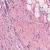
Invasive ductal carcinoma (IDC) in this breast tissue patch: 0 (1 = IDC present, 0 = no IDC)